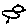
Label: bird